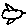
Label: bird